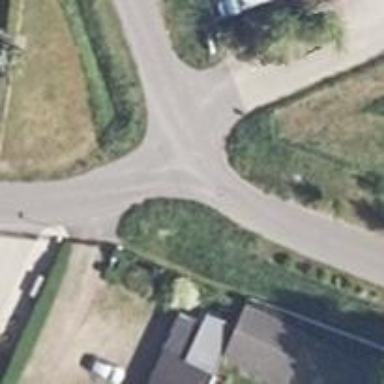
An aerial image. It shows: Residential road with asphalt surface and no sidewalk.